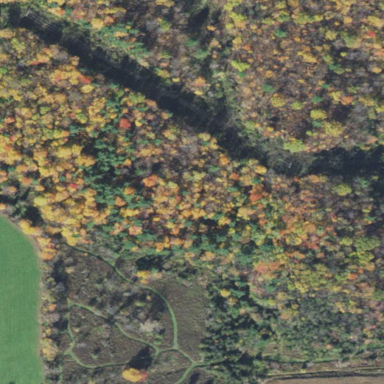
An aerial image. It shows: Beautiful woodland covered with trees.